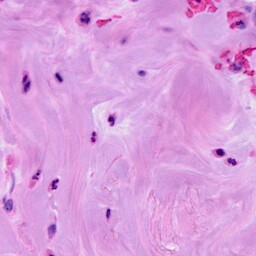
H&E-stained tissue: Breast